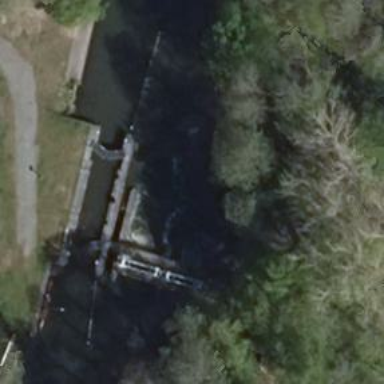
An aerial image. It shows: Lock gate on waterway.